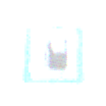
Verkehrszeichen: Tankstelle
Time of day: MorningAfternoon
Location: Outdoor (Suburban)
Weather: PartlyCloudy
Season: NotSpecified
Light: Natural